Interaction volume radius: 10 \u00c5
Interaction volume height: 20 \u00c5
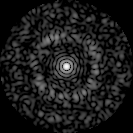
Disorder parameter: 0.8232